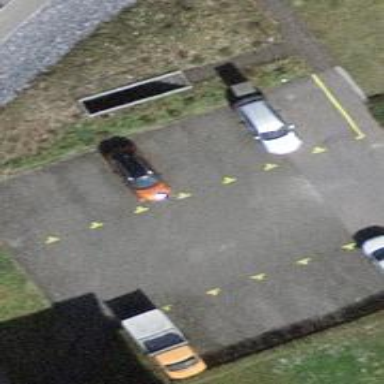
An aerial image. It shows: Parking area with surface.